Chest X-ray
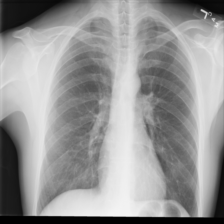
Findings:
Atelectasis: negative
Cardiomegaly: negative
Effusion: negative
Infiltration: negative
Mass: negative
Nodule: negative
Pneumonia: negative
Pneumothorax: negative
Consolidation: negative
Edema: negative
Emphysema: negative
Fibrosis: negative
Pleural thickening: negative
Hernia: negative